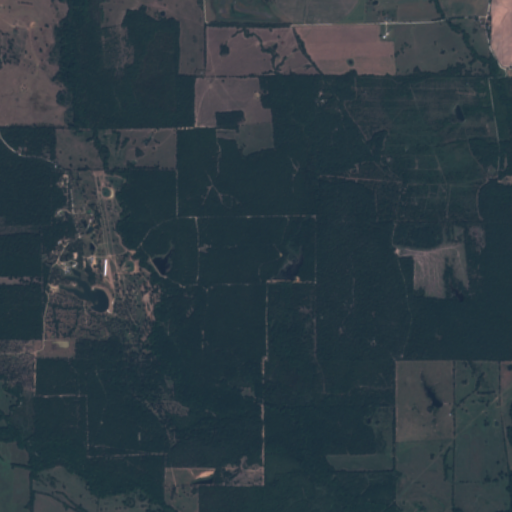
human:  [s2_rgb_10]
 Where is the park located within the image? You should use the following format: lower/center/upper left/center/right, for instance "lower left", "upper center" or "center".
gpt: The park is located in the center right of the image.
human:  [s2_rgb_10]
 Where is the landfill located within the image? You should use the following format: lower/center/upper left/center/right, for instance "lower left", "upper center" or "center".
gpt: There is no landfill in the image.